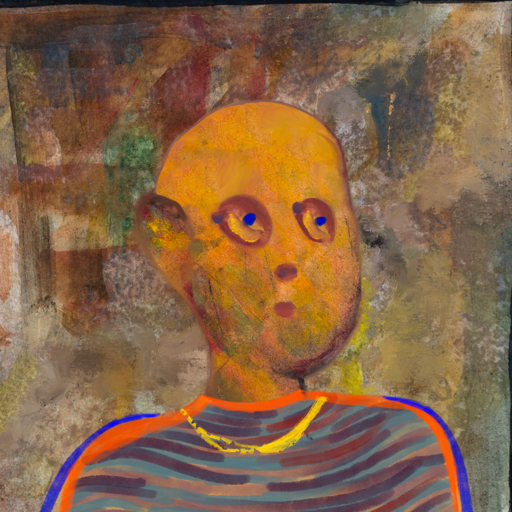
Background: Mosgoul, Head And Neck Side: Gypsy_Mother, Face Side: Mother_And_Son_Son, Bust: Experience, Hair Side: Blank, Head Accessory: Blank, Second Necklace: Blank, Necklace: Irani_1, Baby: Blank